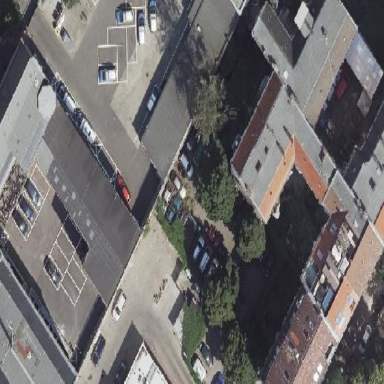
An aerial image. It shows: Group of garages.